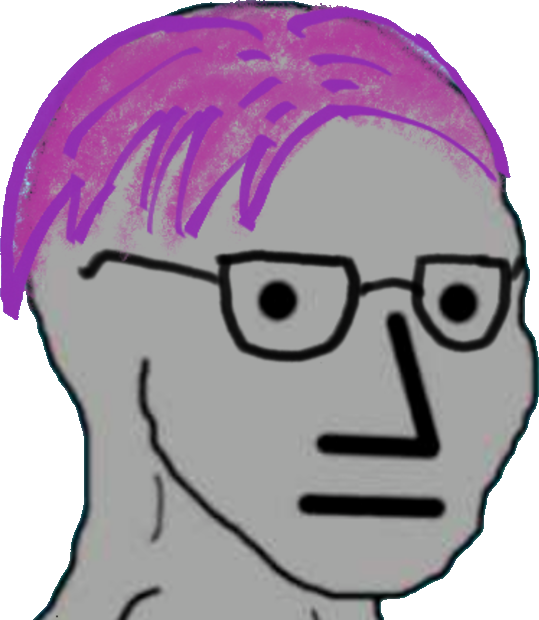
Label: 5_NPC